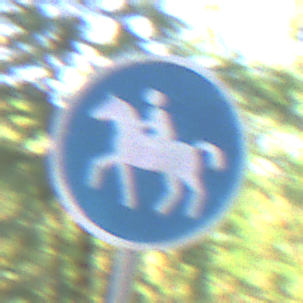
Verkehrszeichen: Reitweg
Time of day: Midday
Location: Roofed (Underpass)
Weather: Clear
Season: NotSpecified
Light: Natural